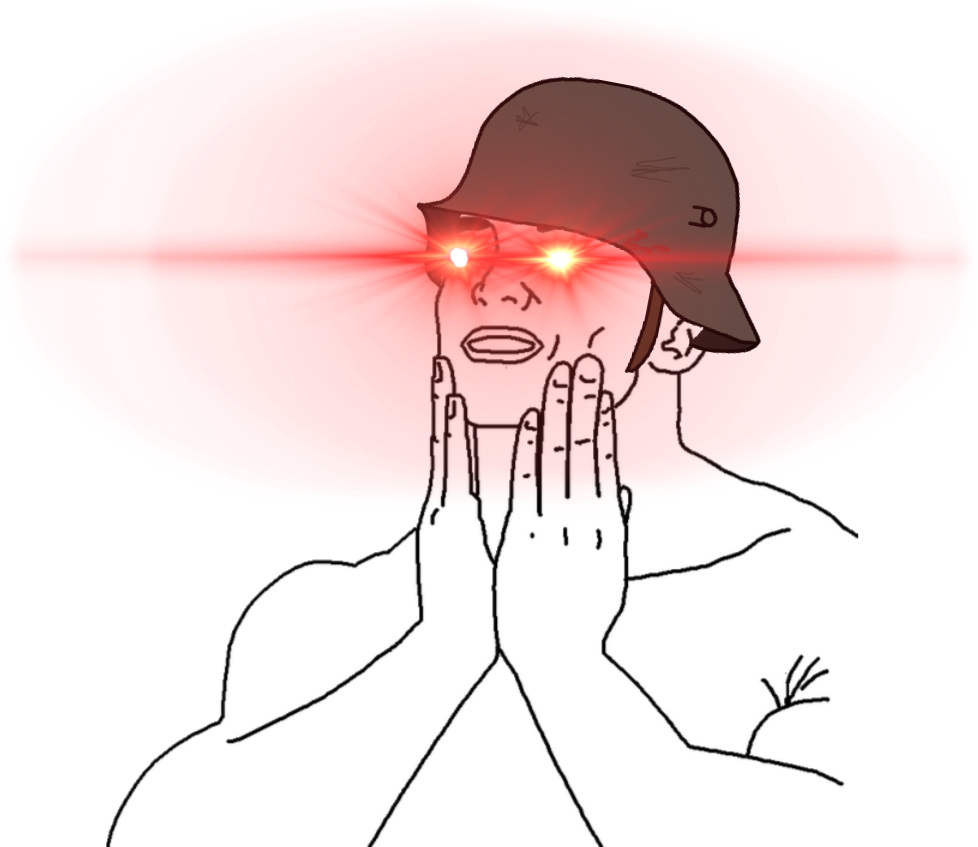
Label: 5_Feels_Good